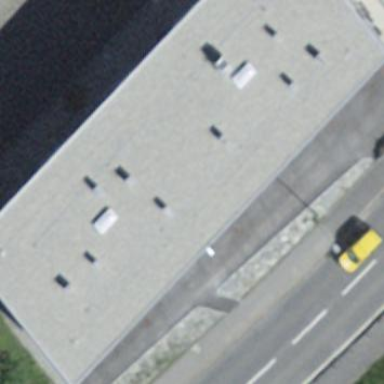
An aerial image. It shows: Part of building.